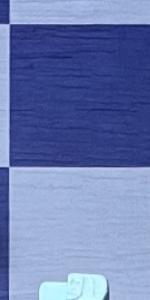
Label: Empty